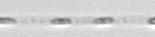
Label: Leptocylindrus